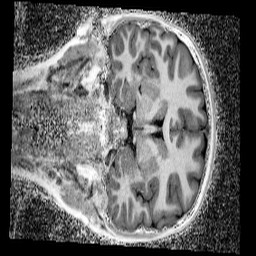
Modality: UNIT1_denoised
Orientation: coronal
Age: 11
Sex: male
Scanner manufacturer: siemens
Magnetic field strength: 3 T
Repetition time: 4 s
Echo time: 0.00299 s